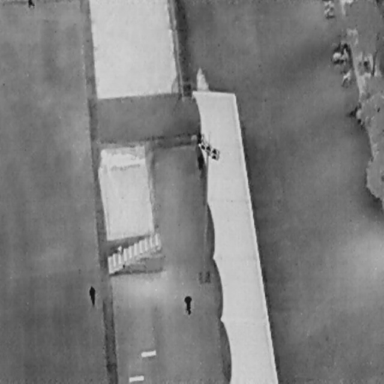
There are seven objects shown in the infrared image, including three People, and four Bicycles.